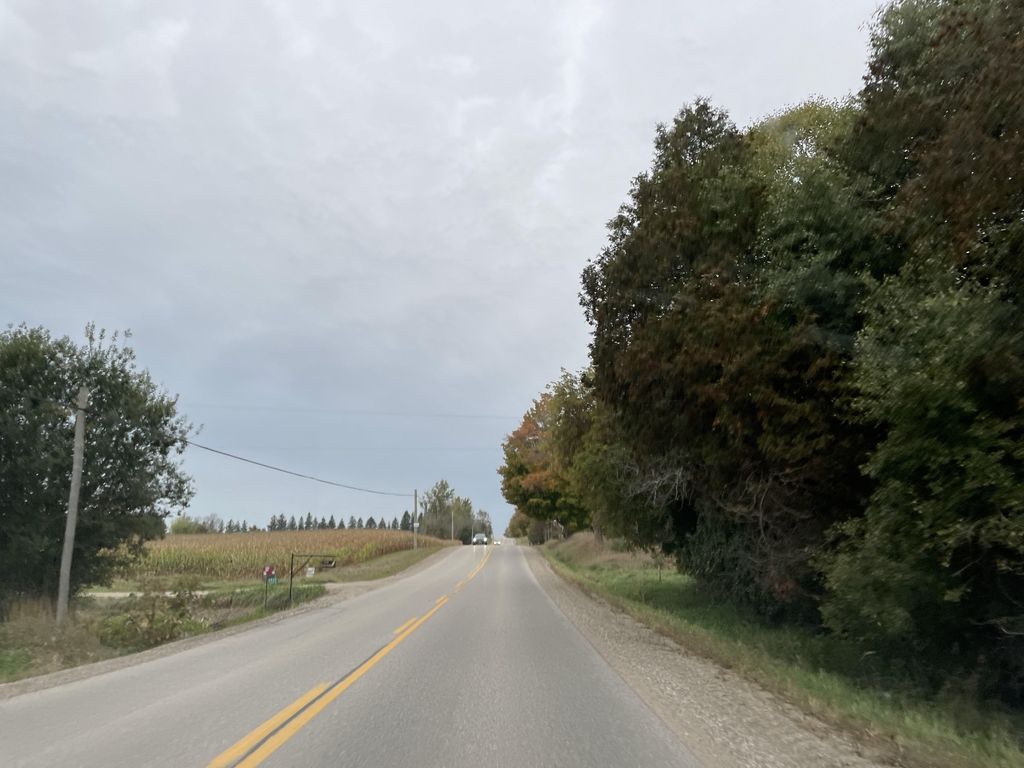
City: kitchener-waterloo